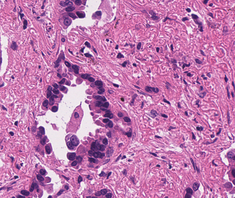
Tumor epithelial tissue: yes
Tumor-associated stroma tissue: yes
Normal tissue: no